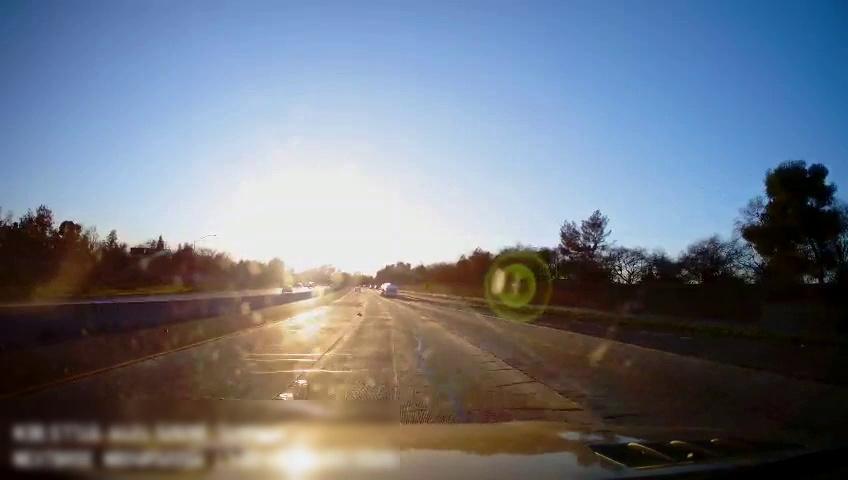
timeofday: Day
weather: Sunny
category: Drivable Space
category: Drivable Space
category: Vehicles | Truck
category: Vehicles | Car
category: Lanes | Current Lane
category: Lanes | Current Lane
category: Lanes | Alternate Lane
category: Lanes | Alternate Lane